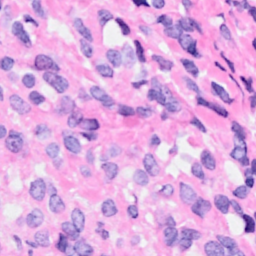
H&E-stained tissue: Breast